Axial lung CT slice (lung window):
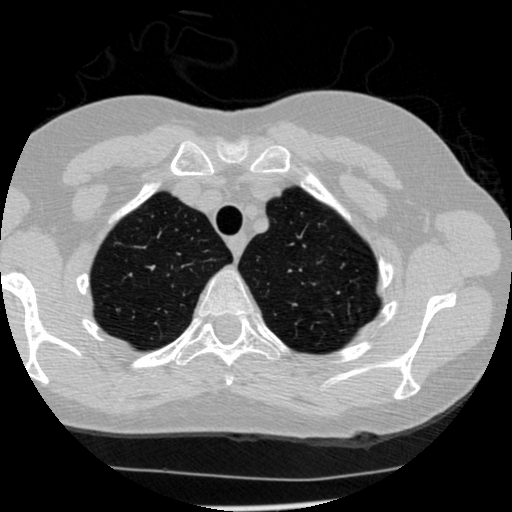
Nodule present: no